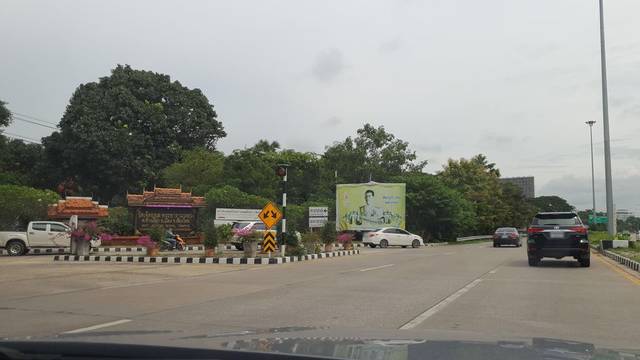
Region: Thailand
Coordinates: 18.807, 98.972